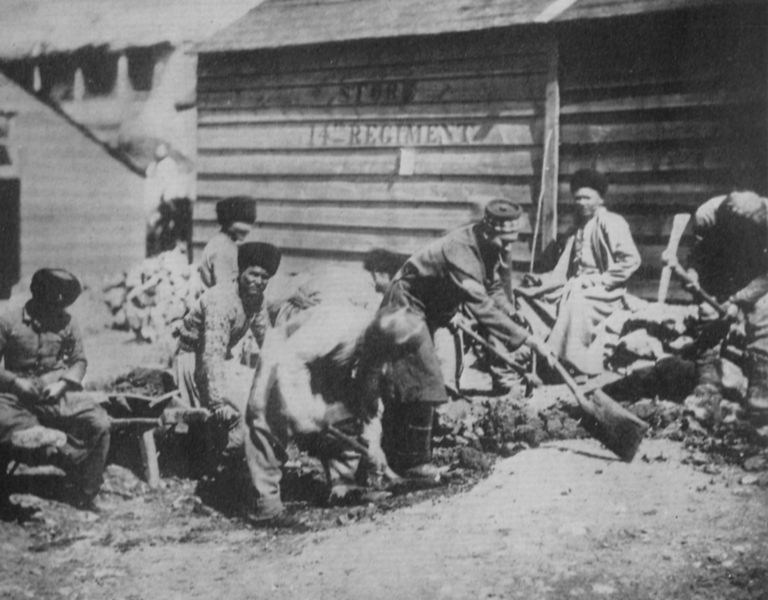
Titel: Tatarische Arbeiter
Künstler: Roger Fenton
Standort: USA
Institution: Sammlung Gernsheim
Schlagwörter: gruppe, mann, weiß, menschen, sitzen, frau, grau, holz, hut, hüte, männer, schwarz, strasse, szene, dach, gebäude, haus, mütze, mützen, kleidung, stein, steine, hände, erde, häuser, hügel, hütte, sonne, boden, personen, person, arbeit, bauern, schuppen, kopfbedeckung, schrift, arbeiten, russland, schotter, trage, afrika, hütten, amerika, laden, bank, arbeiter, krieg, planken, zerstörung, soldaten, bretter, foto, fotografie, neger, haufen, asien, schwarz weiss, loch, militär, mäntel, stiefel, photo, china, werkzeug, regiment, gefangene, graben, männder, sklaven, hacke, schaufel, spaten, baracke, lager, photografie, aufbau, schippen, picke, dokumentation, holzhäuser, spitzhacke, pickel, schaufeln, farm, kosaken, chinesen, baracken, orientalen, aufseher, häftlinge, kriegsgefangene, store, pelzmützen, arbeitslager, strassenbau, schwar weiß, häftling, kehren, zwangsarbeit, straflager, barracken, barracke, kriesfotografie, schutter, gefangenenlager, soldateen, sw, 14, buddeln, gesicht5er, strape, 14. regiment, 14 regiment